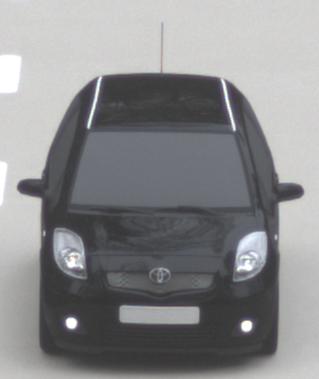
Make: Toyota
Model: Yaris 1.0
Detailed model: Yaris (XP13)
Model produced from: 2011/10
Model produced until: 2014/08
Doors: 3
Color: black
Road condition: dry road
Daytime: morning or afternoon
Contrast: low contrast